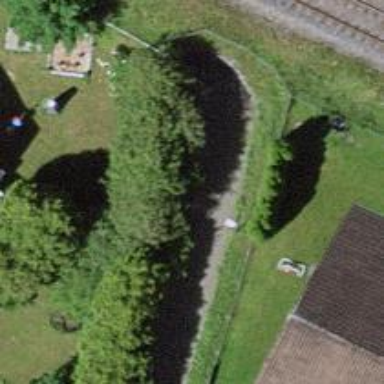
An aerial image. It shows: Tunnel for cyclists along cycleway.